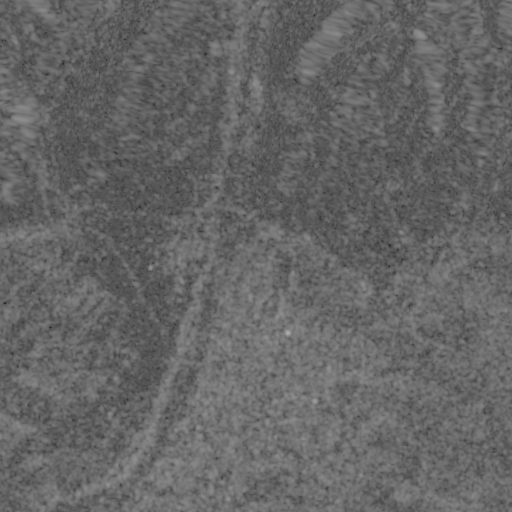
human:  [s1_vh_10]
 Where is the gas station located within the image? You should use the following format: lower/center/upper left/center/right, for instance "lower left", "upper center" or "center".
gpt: The gas station is located in the lower left of the image.
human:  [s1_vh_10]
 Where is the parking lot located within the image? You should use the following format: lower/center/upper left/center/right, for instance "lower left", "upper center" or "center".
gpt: The parking lot is located in the lower center of the image.
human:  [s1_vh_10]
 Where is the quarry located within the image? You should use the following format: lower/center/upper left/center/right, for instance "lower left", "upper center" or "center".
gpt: The quarry is located in the center of the image.
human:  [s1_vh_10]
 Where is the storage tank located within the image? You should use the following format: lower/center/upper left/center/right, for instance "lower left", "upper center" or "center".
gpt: The storage tank is located in the center of the image.
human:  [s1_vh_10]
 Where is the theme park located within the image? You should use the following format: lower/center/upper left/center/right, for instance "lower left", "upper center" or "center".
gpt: The theme park is located in the lower left of the image.
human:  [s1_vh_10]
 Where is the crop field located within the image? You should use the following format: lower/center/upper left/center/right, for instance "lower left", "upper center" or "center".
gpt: There is no crop field in the image.

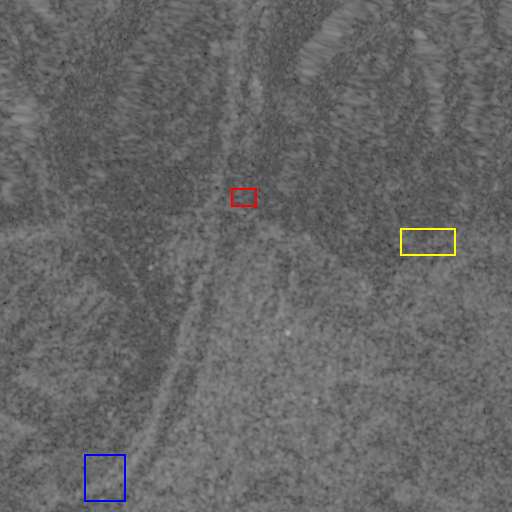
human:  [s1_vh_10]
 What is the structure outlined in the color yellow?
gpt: The structure outlined in yellow is a park.
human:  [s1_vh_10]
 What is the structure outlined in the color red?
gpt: The structure outlined in red is a quarry.
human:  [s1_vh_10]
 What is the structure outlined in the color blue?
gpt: The structure outlined in blue is a theme park.
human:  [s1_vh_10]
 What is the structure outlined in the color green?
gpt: There is no green outline.